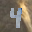
Label: 4